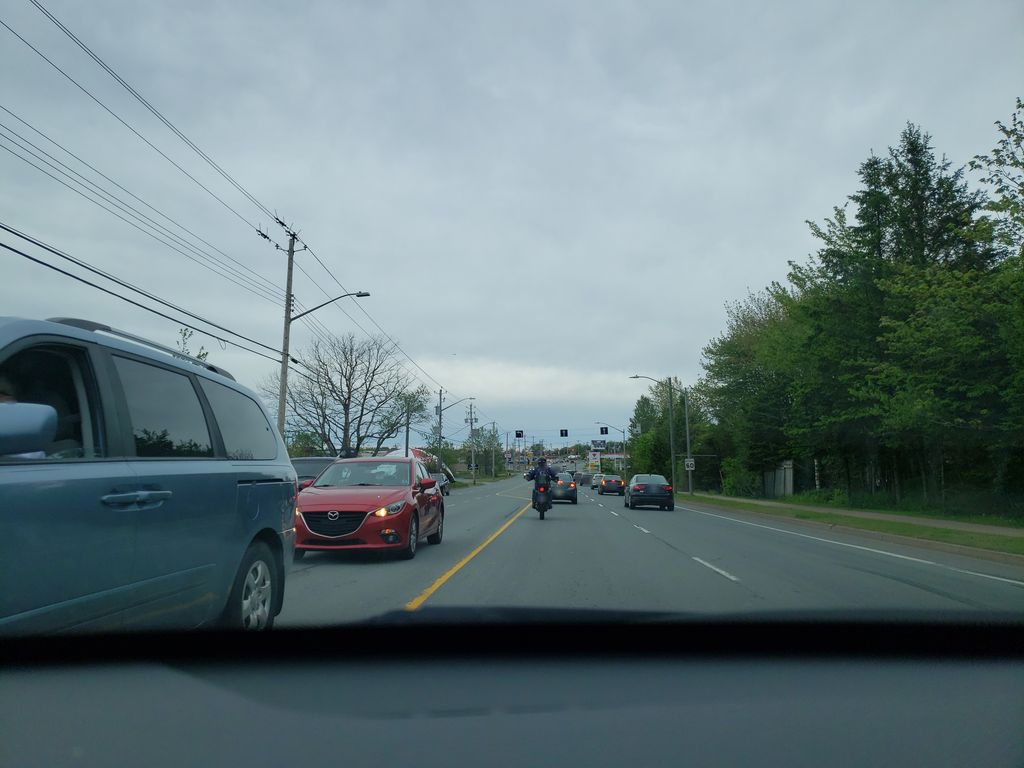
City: halifax